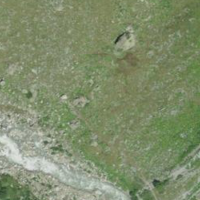
EUNIS habitat code: 26
Species observed at this site:
Ranunculus platanifolius